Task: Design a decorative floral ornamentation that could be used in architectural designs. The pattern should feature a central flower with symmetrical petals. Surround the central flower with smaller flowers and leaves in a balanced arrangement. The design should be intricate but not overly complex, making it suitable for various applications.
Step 1308:
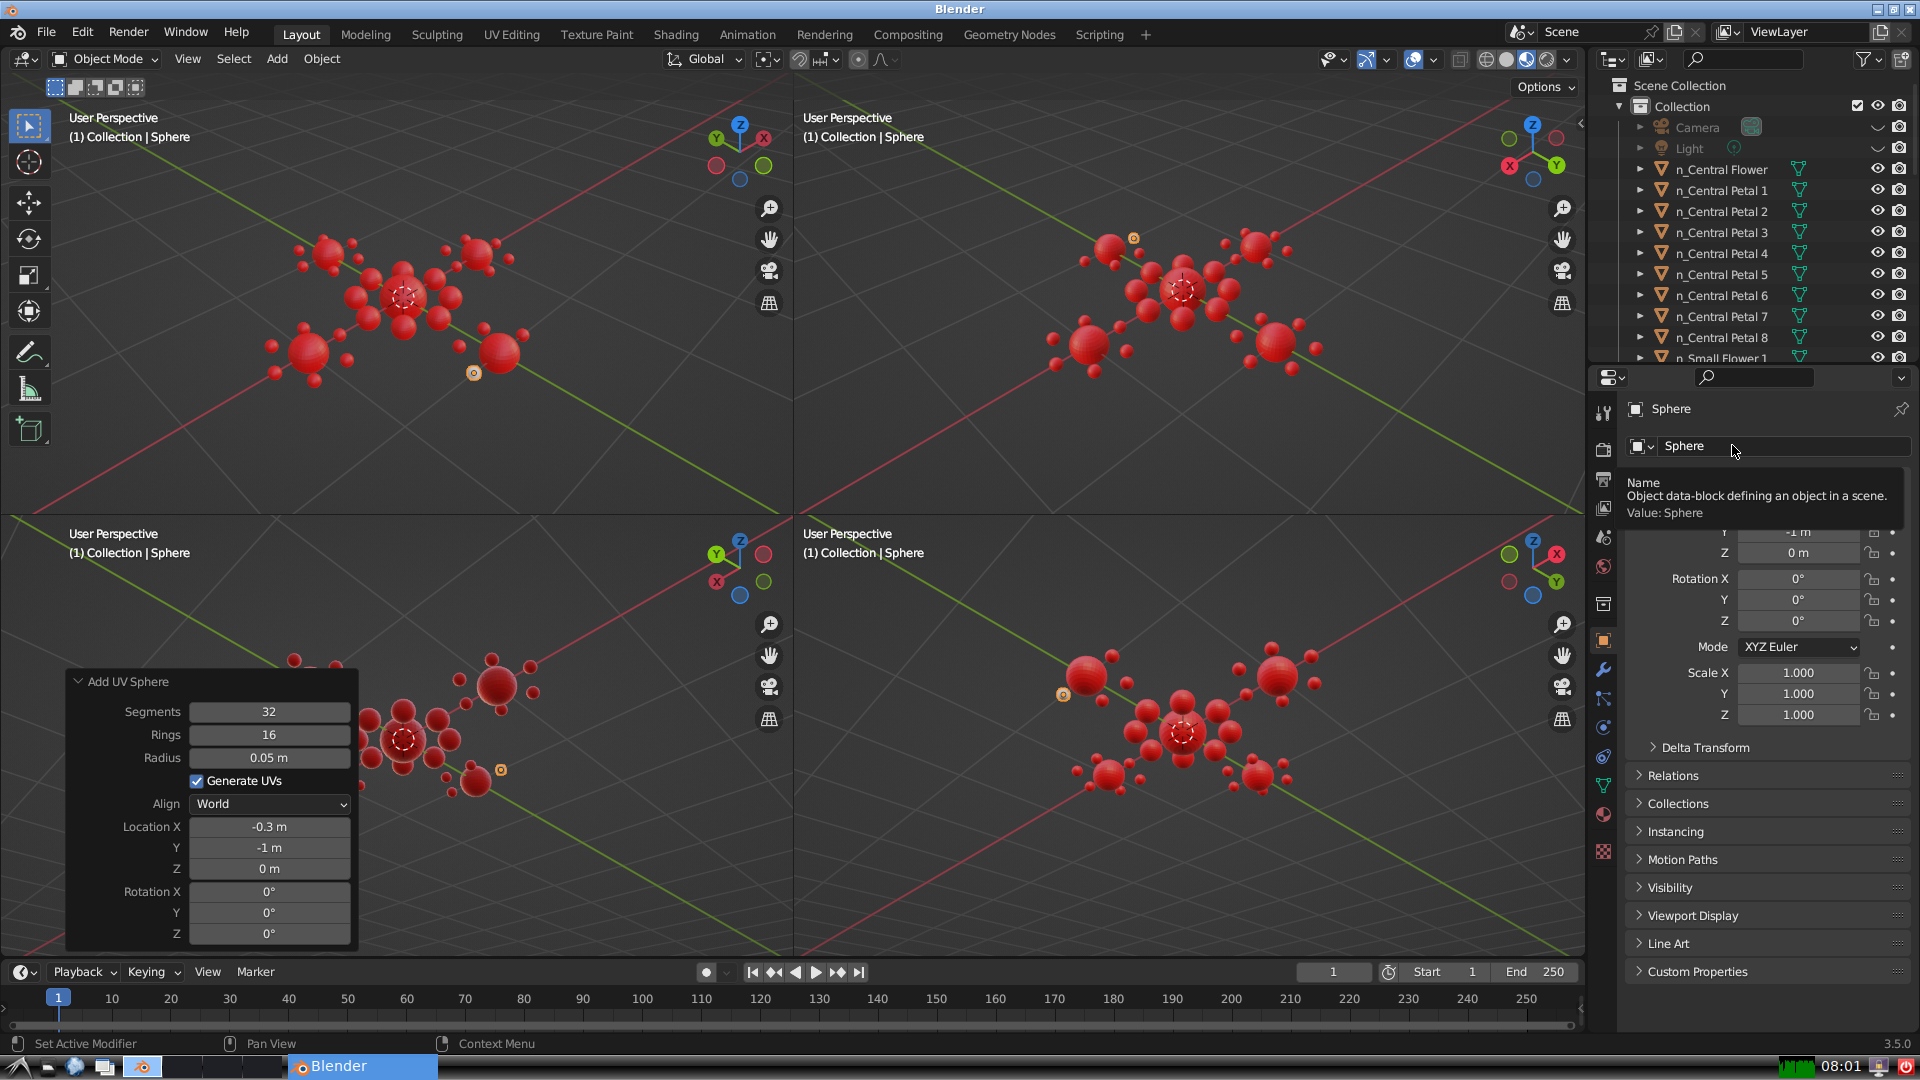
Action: click: no